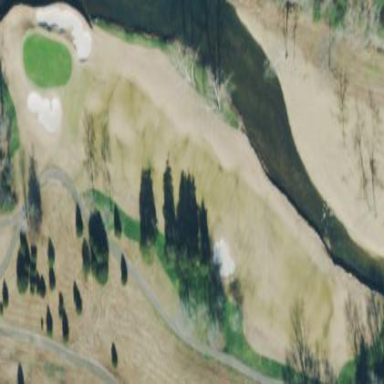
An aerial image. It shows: Rough area in golf course.